Question: Take a look at the following diagram:

In this scenario we have two Managers. ManagerA and ManagerB, both spawned by the same father at the same time. ManagerB also immediately spawns 3 children that start processing some data. When the worker is done processing and has a result, he messages ManagerB back with the result.
ManagerB then informs ManagerA that he has an object called B1 ready. ManagerA then tells A1,A2 and A3 that B1 is ready an passes it to them. But only A1 and A2 need B1 so they keep it and A3 discards the message. A1 has all his requirements to start executing his main logic now since he has B1, so he does so. Meanwhile A2 still needs B2 and A3 needs B3.
How would one implement such logic using akka actors in Scala? I'm having a particularly hard time with finding a way to hold the requirements in a functional way and starting execution when all requirements are finally met.
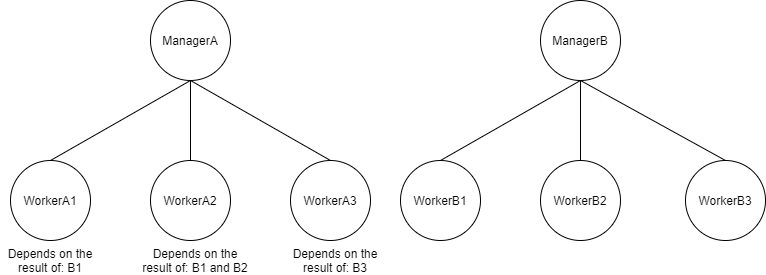
Answer: The basic idea I would use is to encode the state in a case class with at minimum a set of requirements and a map whose keys are a (non-strict) subset of the requirements and whose values are the results from the B workers, e.g. for 'A1', we might have:
'''
requirements = Set("B1")
received = Map("B1" -> B1Result(...))
'''
Your actor's behavior is then a function of its state: messages which change the state change the behavior.
More concretely, you might do something like:
'''
object AWorker {
type BResult = Any // BResult would probably defined elsewhere, I'm aliasing Any for brevity
type Action = (ActorContext[Command], Map[String, BResult]) => Unit
sealed trait Command
case class RequirementsAndDo(
requirements: Set[String],
action: Action,
replyTo: Option[ActorRef[Reply]]
) extends Reply
case class Completed(key: String, value: BResult, replyTo: Option[ActorRef[Reply]]) extends Reply
sealed trait Reply
case object Ack extends Reply
def apply(): Behavior[Command] = withState(State())
private[AWorker] case class State(
requirements: Set[String] = Set.empty,
received: Map[String, BResult] = Map.empty,
whenRequirementsMet: Option[Action] = None
) {
def updateRequirements(req: Set[String], f: Option[Action]): State = {
// For now, start anew...
State(req)
}
def completeRequirement(req: String, v: BResult): State =
copy(received = received.updated(req, v))
def checkAndPerform(ctx: ActorContext[Command]): State = {
if (requirements.diff(received.keySet).isEmpty) {
whenRequirementsMet.foreach { a =>
a(ctx, received)
}
State()
} else this
}
private def withState(state: State): Behavior[Command] =
Behaviors.receive { (context, msg) =>
msg match {
case RequirementsAndDo(req, action, replyTo) =>
val nextState = state.updateRequirements(req, action)
replyTo.foreach(_ ! Ack)
withState(nextState)
case Completed(key, value, replyTo) =>
val intermediateState = state.completeRequirement(key, value)
replyTo.foreach(_ ! Ack)
withState(intermediateState.checkAndPerform(context))
}
}
}
'''
You can make this even more FP by having the methods on 'State' return a tuple of effects and the new state, but this IMO is close to the optimally pragmatic functionality. Note particularly that this encourages separation of domain effects (e.g. around work completion) from implementation protocol effects (e.g. replies).